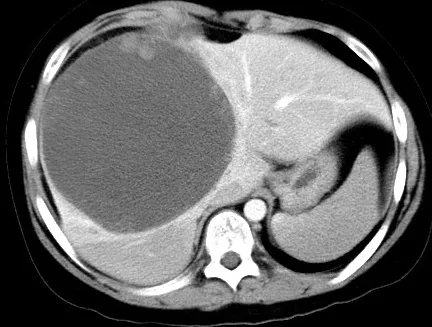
Contrast enhanced CT scan showing hepatomegaly and a large hypodense lesion in the liver.
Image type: radiology (ct)